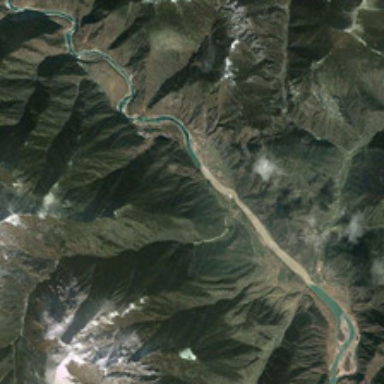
This is mountainous region and a river .